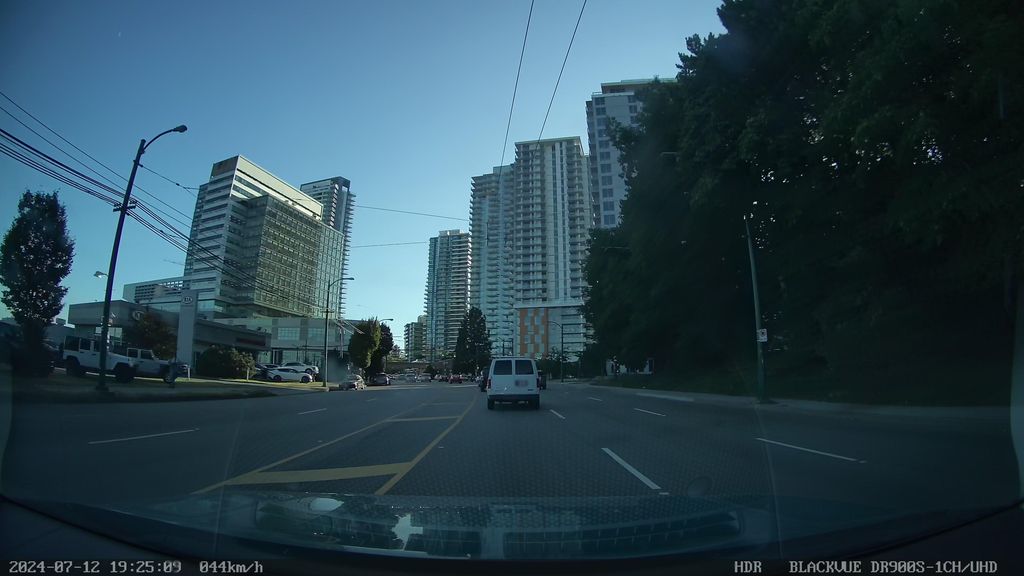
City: vancouver